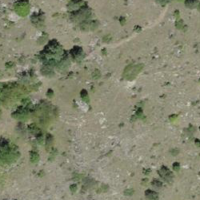
EUNIS habitat code: 23
Species observed at this site:
Libelloides coccajus